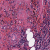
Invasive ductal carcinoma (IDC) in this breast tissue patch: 0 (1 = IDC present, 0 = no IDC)